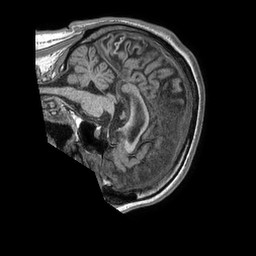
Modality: T1w
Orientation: sagittal
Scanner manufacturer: philips
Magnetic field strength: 1.5 T
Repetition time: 0.007932 s
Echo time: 0.003662 s